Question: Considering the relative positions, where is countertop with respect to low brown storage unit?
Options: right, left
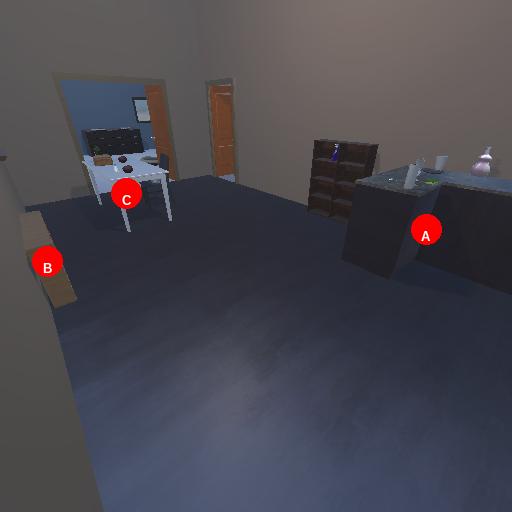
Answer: right